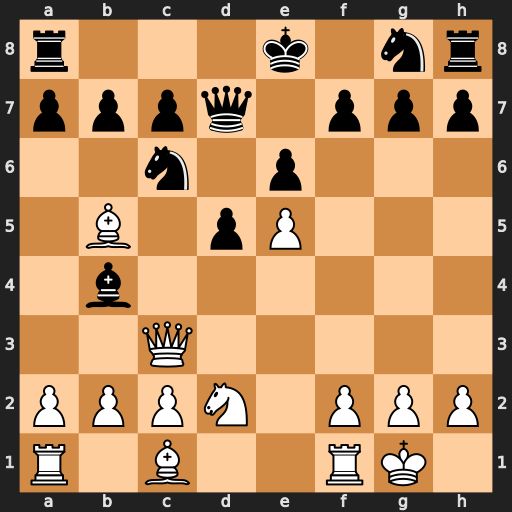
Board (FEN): r3k1nr/pppq1ppp/2n1p3/1B1pP3/1b6/2Q5/PPPN1PPP/R1B2RK1
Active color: w
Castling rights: kq
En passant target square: -
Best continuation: Bxc6 Bxc3 Bxd7+ Kxd7 bxc3